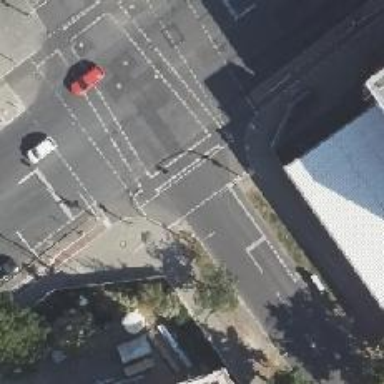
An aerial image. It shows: Crossing with traffic signals.